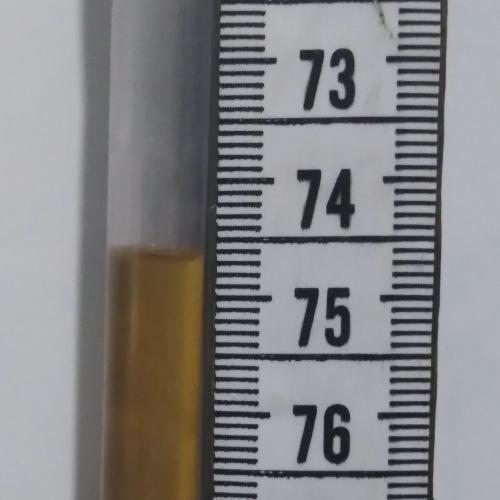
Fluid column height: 74.7 cm